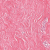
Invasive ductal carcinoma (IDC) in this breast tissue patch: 0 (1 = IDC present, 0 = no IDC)